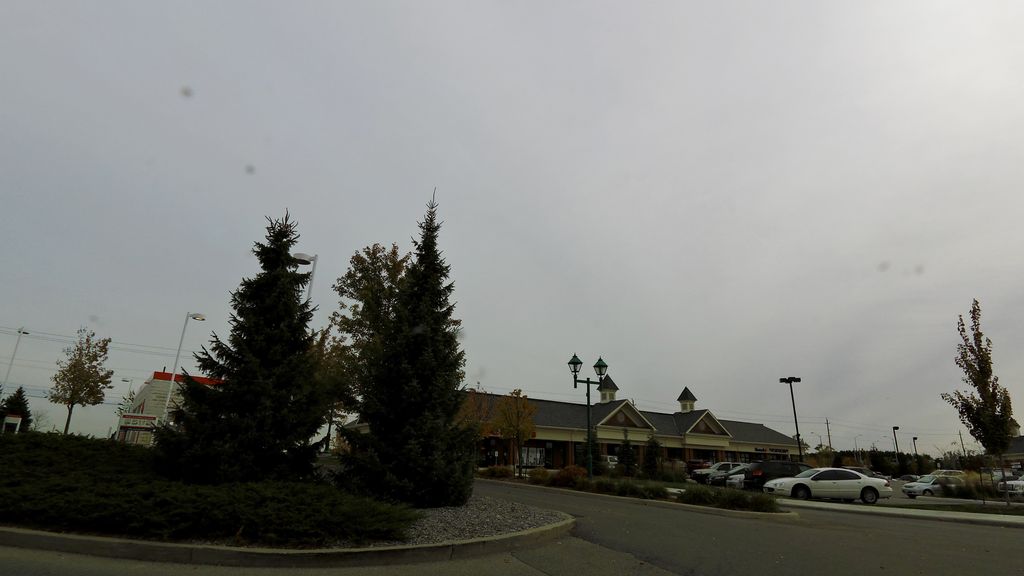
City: kitchener-waterloo